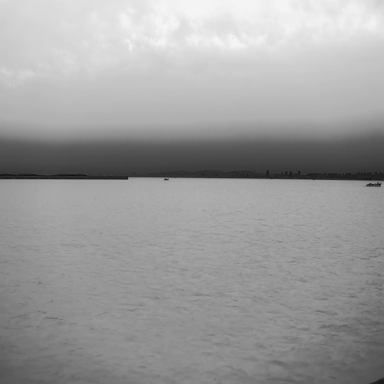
There are six bulk_carriers in the infrared image.